Question: Is it possible to group the jitter in a boxplot like mine so that the data points line up with the factor for each market? Right now it's lining up by market name. I colored them to show which ones should be grouped.

My code
'''
p<-ggplot(droplevels(subset(sData,STORE_TYPE=='Test')),aes(factor(MARKET_NAME),DST_UNITS))
p +
geom_boxplot(aes(fill=factor(PROGRAM_STATUS,c("PRE-PROGRAM","POST-PROGRAM")), outlier.shape=NA) +
geom_jitter(aes(color=factor(PROGRAM_STATUS,c("PRE-PROGRAM","POST-PROGRAM"))),position=position_jitter(width=0))
'''
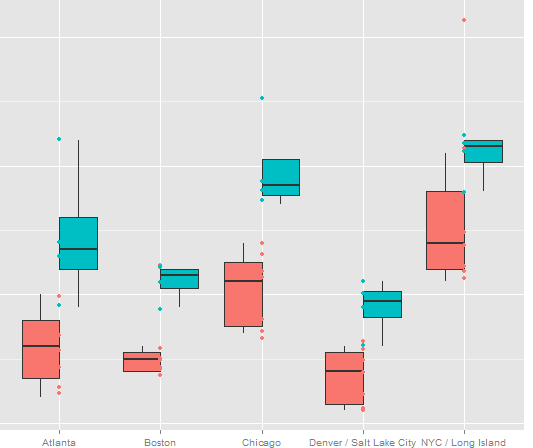
Answer: Solution provided in comments by Didzis Elferts and link to <URL>
'''
sData<-droplevels(subset(sData,STORE_TYPE=='Test'))
ggplot(sData,aes(x=factor(MARKET_NAME),y=DST_UNITS,fill=factor(PROGRAM_STATUS,c("PRE-PROGRAM","POST-PROGRAM")))) +
geom_boxplot(outlier.shape=NA) +
geom_point(position=position_jitterdodge())
'''